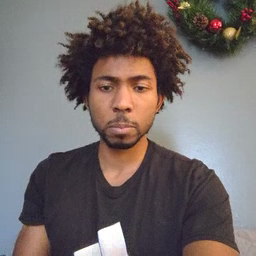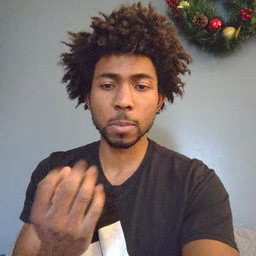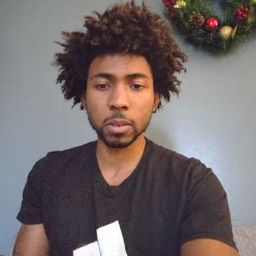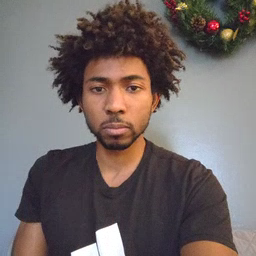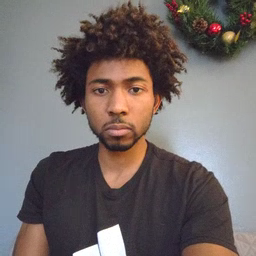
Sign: many